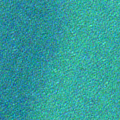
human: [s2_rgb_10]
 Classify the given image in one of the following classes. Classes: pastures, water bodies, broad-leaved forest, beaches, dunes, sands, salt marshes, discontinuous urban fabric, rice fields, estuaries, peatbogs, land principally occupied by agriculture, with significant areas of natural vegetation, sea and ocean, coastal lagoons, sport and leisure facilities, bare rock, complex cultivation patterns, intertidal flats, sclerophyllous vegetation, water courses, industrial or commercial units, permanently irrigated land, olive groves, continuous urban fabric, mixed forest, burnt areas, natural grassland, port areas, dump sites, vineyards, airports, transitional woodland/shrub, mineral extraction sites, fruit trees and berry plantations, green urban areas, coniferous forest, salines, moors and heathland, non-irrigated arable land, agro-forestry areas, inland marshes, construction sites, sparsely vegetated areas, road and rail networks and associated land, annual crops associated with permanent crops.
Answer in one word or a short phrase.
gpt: sea and ocean